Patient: sex F, age 49
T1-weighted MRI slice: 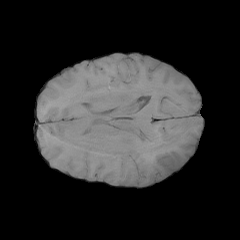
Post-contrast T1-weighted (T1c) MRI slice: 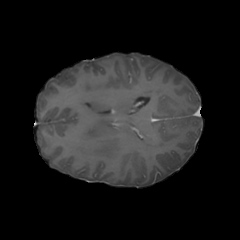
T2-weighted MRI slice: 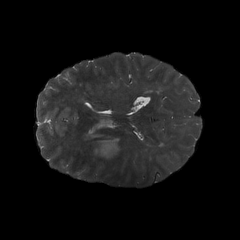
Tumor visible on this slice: yes
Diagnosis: Glioblastoma, IDH-wildtype
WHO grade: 4